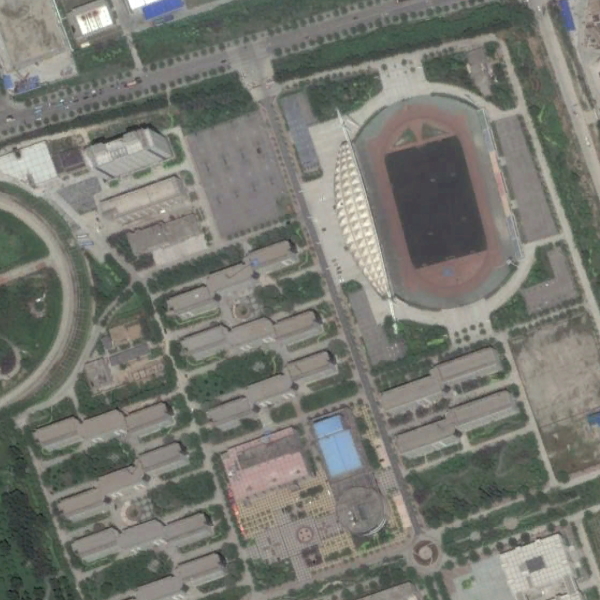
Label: School